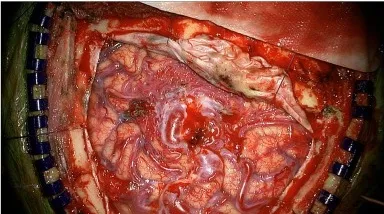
A large right temporoparietal AVM is exposed (A).
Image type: medical_photograph (other_medical_photograph)